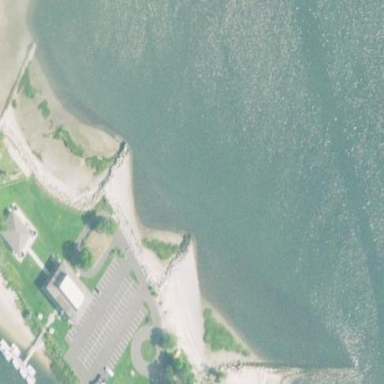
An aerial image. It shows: Breakwater structure.